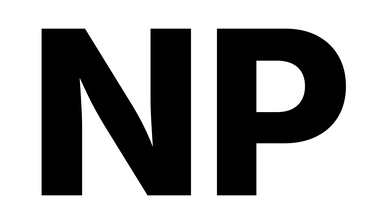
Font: Inter_ExtraBold